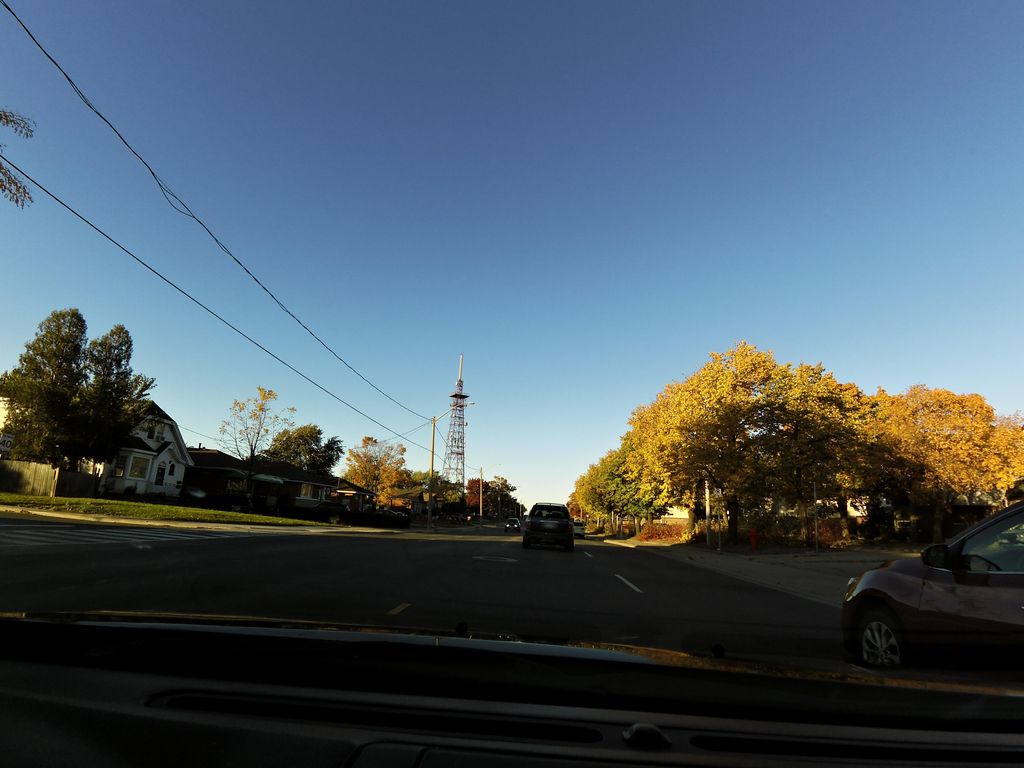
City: hamilton